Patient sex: F
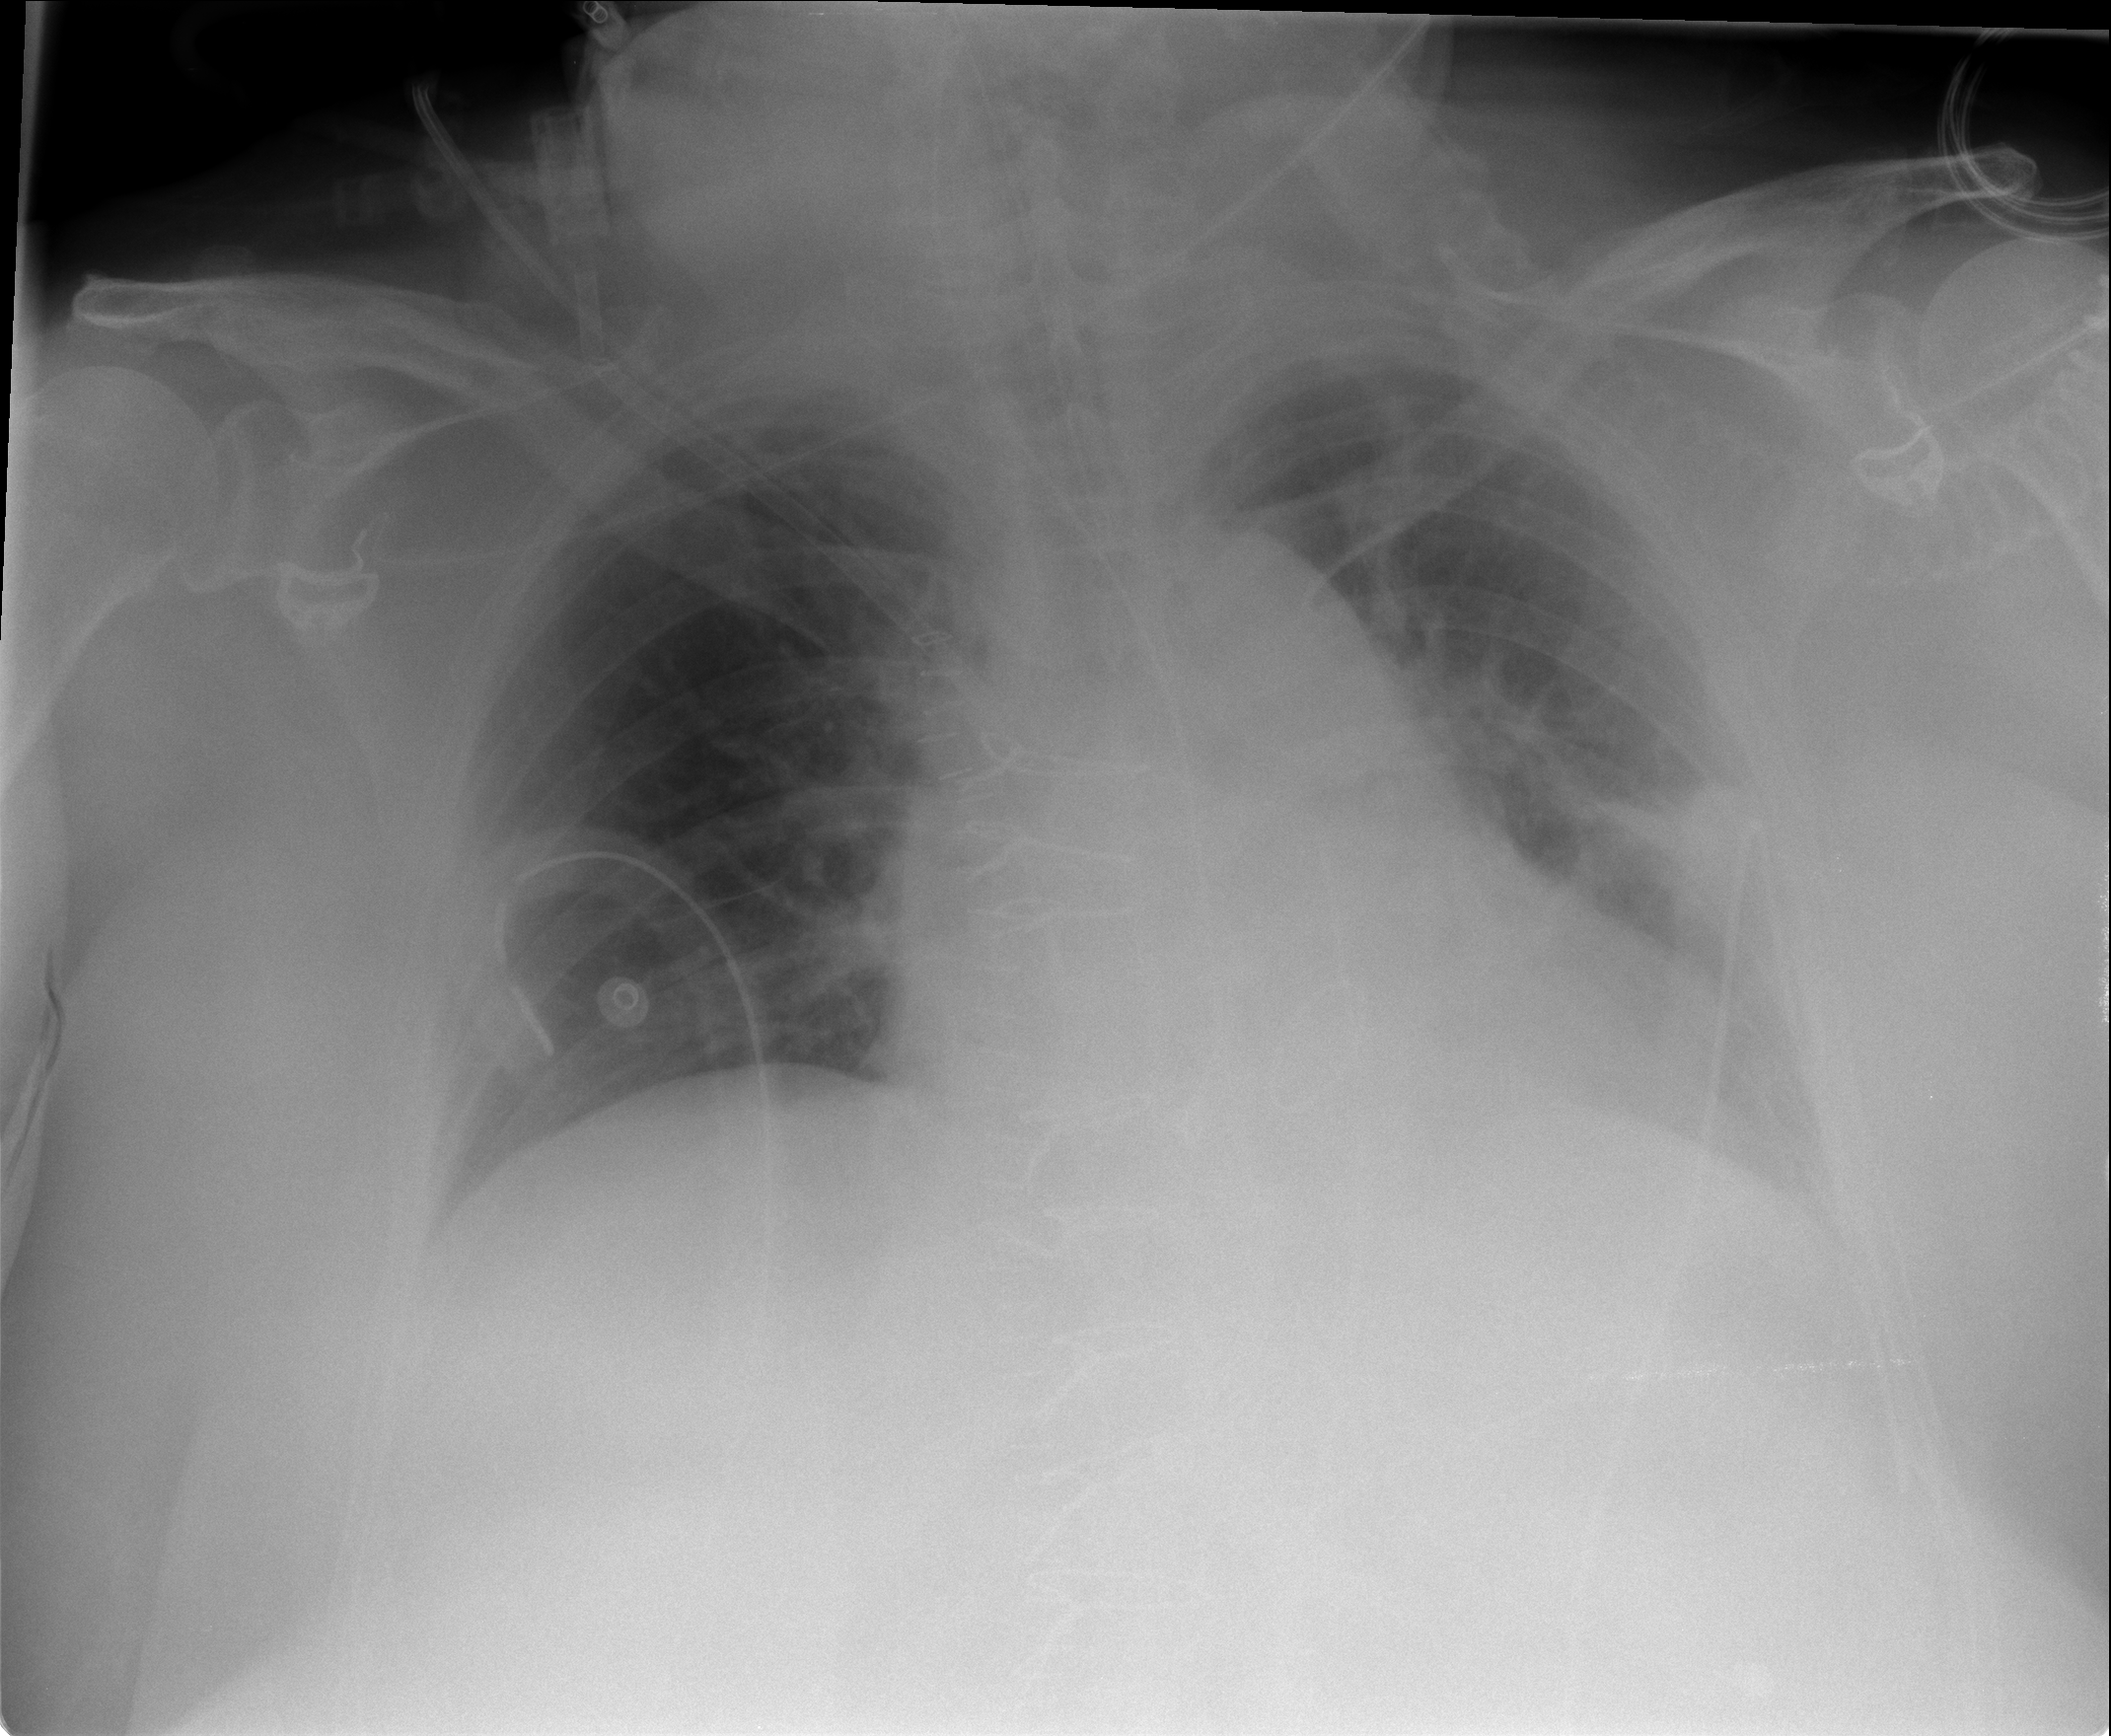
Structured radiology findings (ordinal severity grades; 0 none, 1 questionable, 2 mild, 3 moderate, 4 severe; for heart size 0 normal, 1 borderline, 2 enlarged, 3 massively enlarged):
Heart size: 0
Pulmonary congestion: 0
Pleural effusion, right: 0
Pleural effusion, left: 2
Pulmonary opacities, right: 0
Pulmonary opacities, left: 0
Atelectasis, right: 0
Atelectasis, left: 2